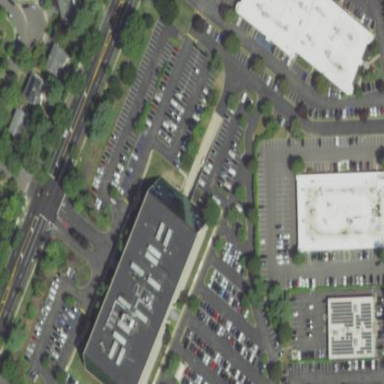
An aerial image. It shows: Commercial building.